Question: I would like to provide typeahead suggestions when user enters few characters of his search in search box rendered by Application layout.

Our Application layout is used in many applications as shared custom control, so I am looking for solution which can be customized according to application it is in.
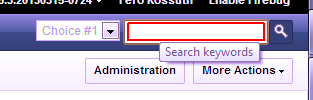
Answer: 'SearchBar' is one of several "facets" supported by the 'applicationLayout' component. When using the property panels to enable one or more of the "drop targets", Designer automatically adds markup like the following to the XML source:
'''
<xe:applicationLayout>
<xe:this.facets>
<xp:callback facetName="facetRight" xp:key="RightColumn" />
<xp:callback facetName="facetLeft" xp:key="LeftColumn" />
</xe:this.facets>
'''
For the benefit of those not familiar with the 'callback' tag, this creates an Editable Area component, allowing any XPage (or Custom Control) containing your Custom Control to contribute its own content to it. If you were, for example, to add this Custom Control to an XPage and then use the Design tab to drag a Panel to the green dot representing the left column, you'd end up with markup like the following:
'<xp:panel xp:key="facetLeft" />'
So if you add an additional 'callback' to the list of facets of your 'applicationLayout'...
'<xp:callback facetName="facetSearch" xp:key="SearchBar" />'
...you'll have an additional drag target on any XPage to which you add your layout Custom Control. This the standard search functionality of the 'applicationLayout' with whatever content you drag into it. Hence, you can define your own custom search behavior in each application without affecting the rest of the standardized behavior of the 'applicationLayout'.